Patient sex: F
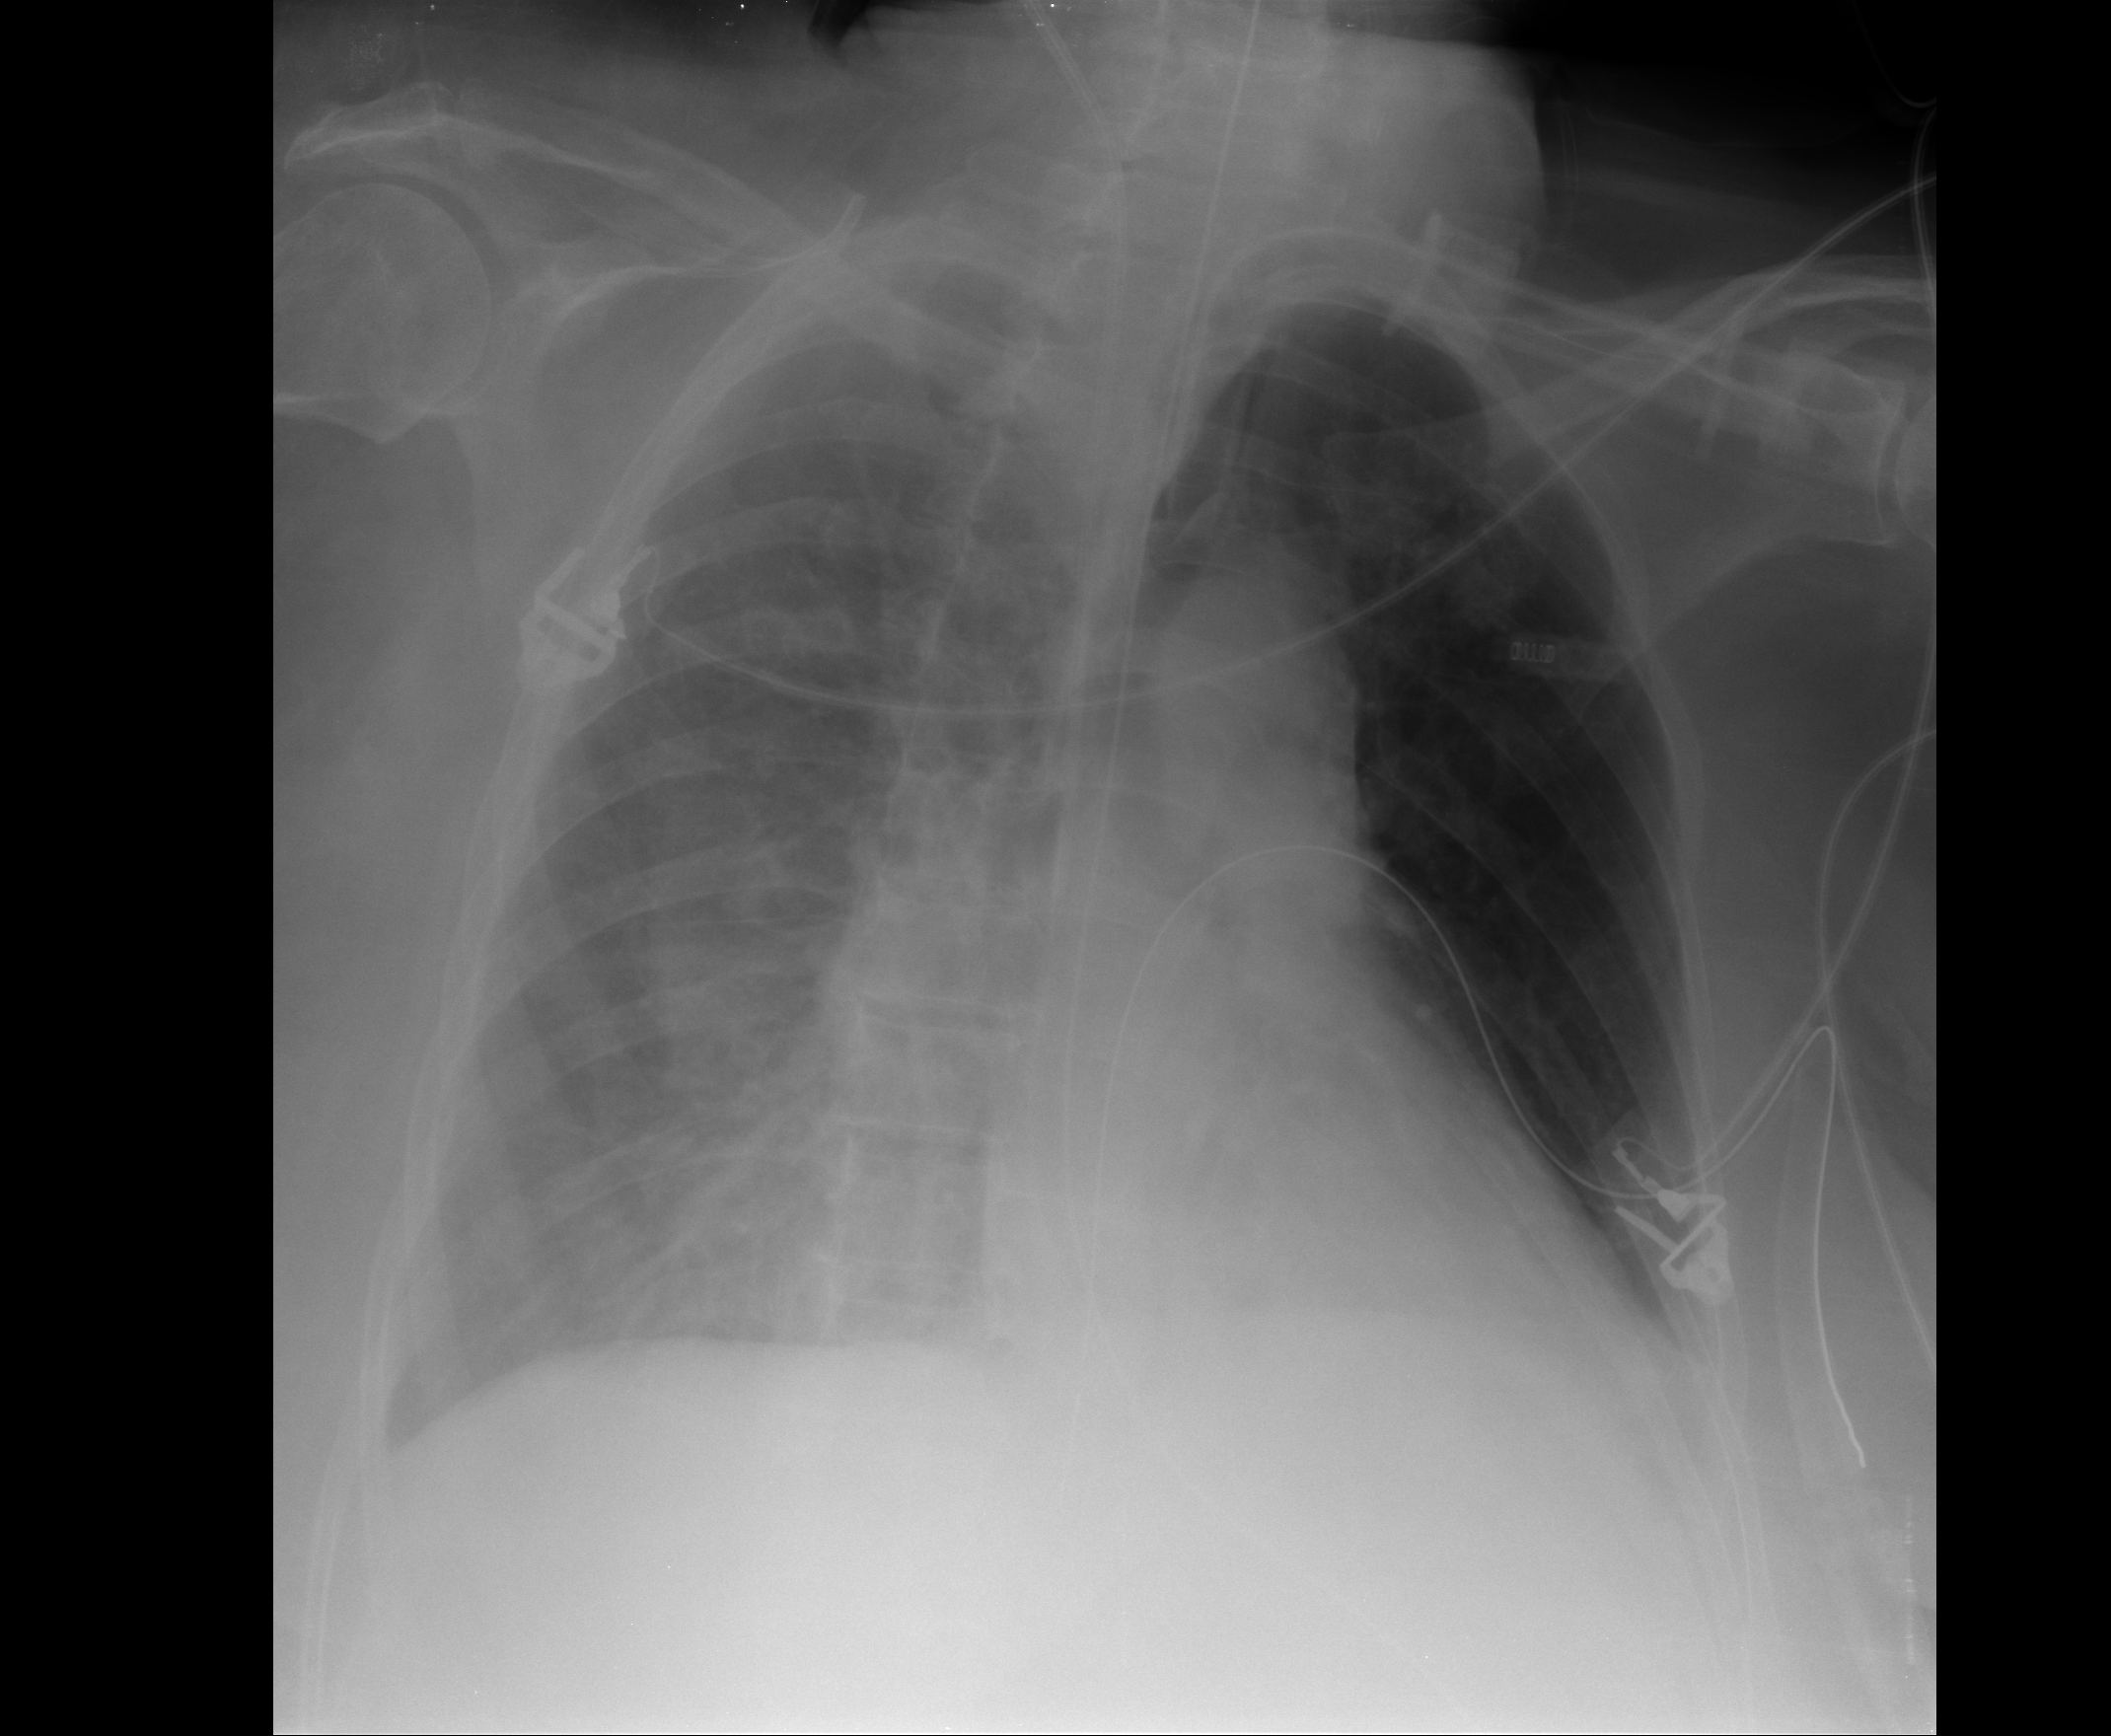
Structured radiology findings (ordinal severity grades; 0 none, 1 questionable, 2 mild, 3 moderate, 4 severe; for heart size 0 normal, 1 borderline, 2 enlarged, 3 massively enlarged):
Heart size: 0
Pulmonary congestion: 0
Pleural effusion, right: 0
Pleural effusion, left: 0
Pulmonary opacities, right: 0
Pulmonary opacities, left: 0
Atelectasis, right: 2
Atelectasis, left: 0